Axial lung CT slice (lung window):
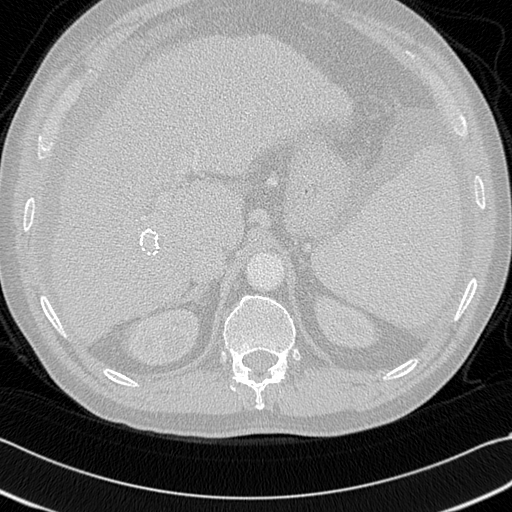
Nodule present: no